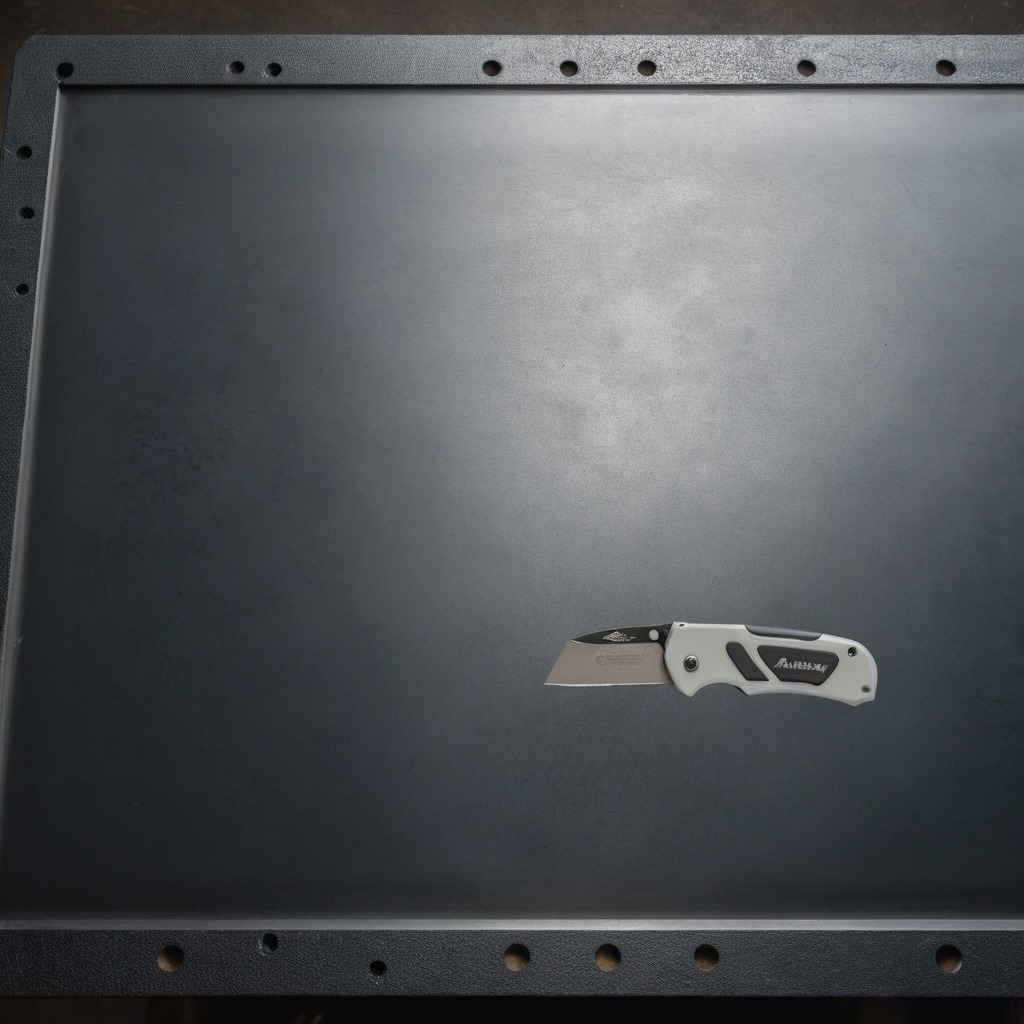
A utility knife is lying on the cold steel table in a mining workshop.